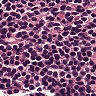
Metastatic tissue present: no